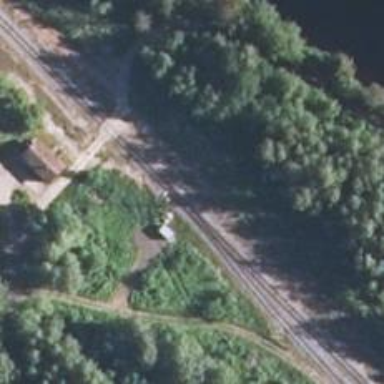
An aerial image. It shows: Site related to railway infrastructure.